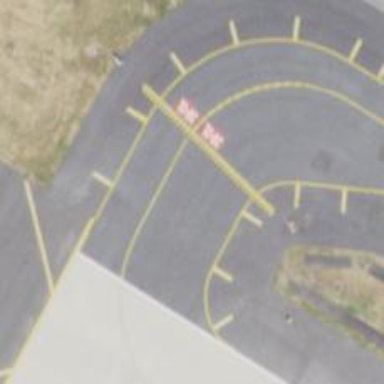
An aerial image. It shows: View of taxiway at the airport.